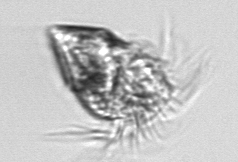
Label: Strombidium_morphotype1